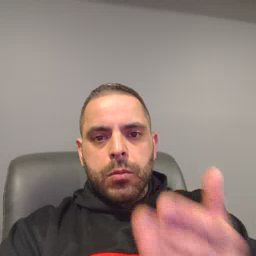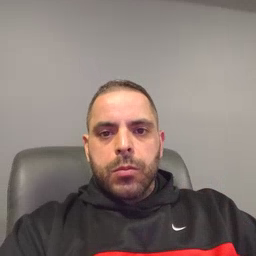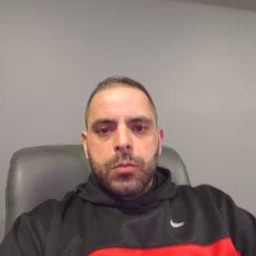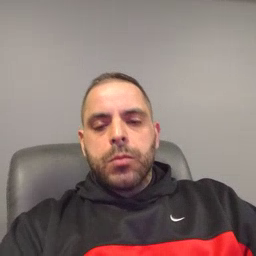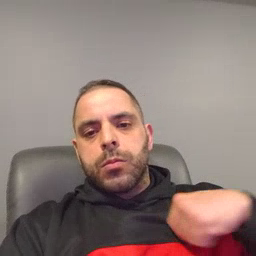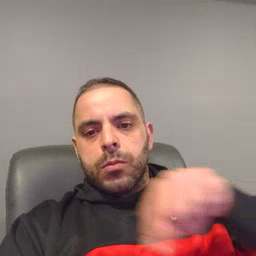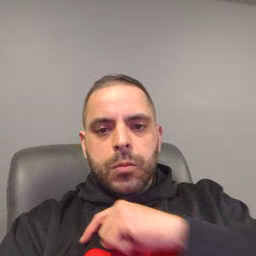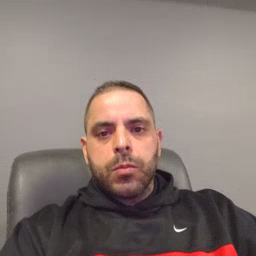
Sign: weus